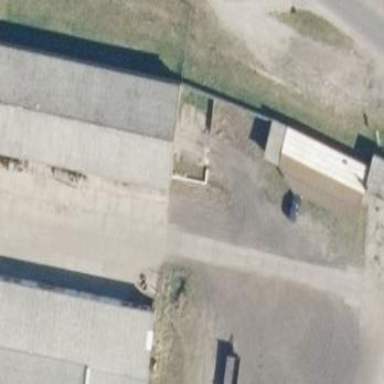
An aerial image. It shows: Farm auxiliary building.